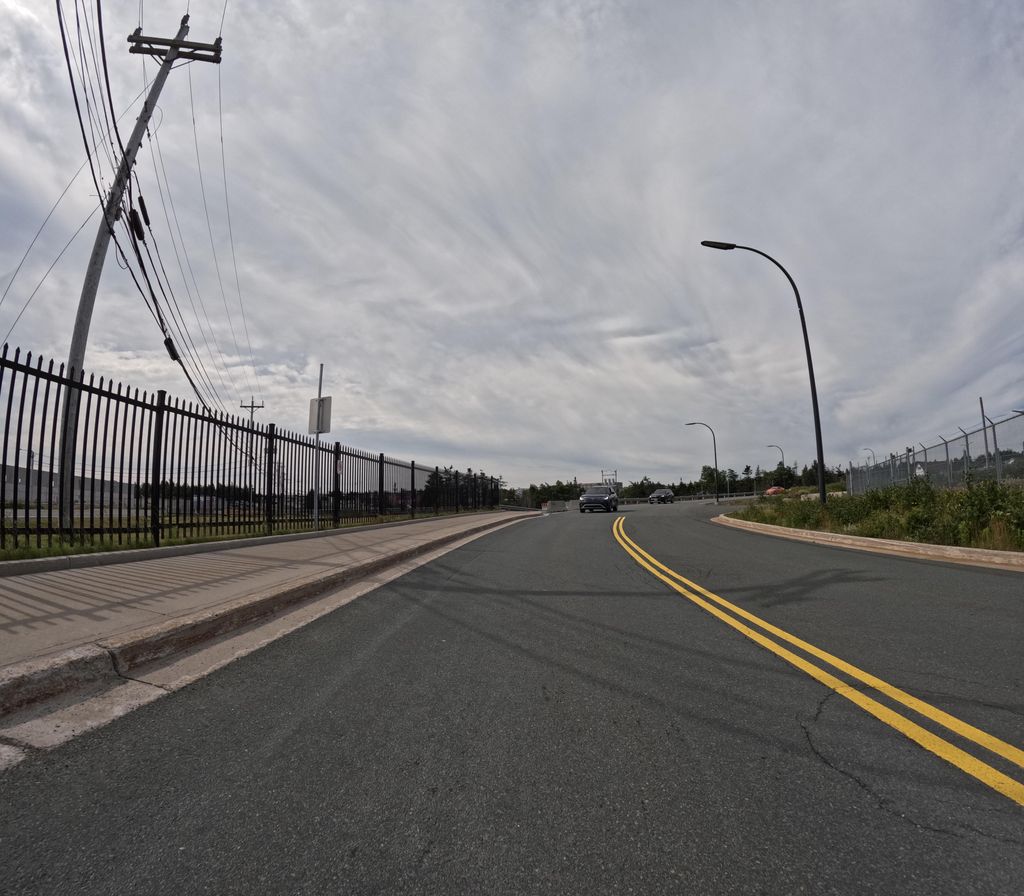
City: st_johns